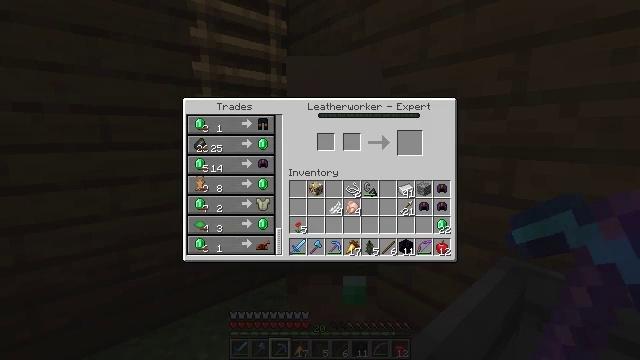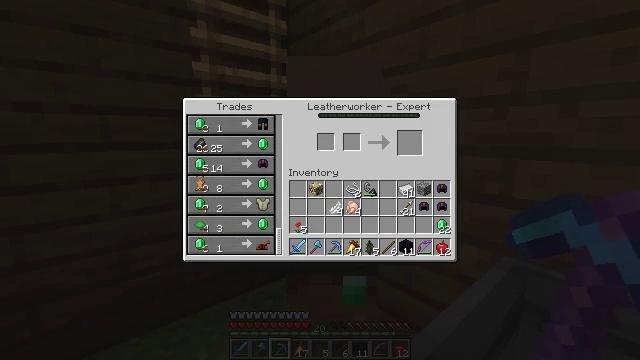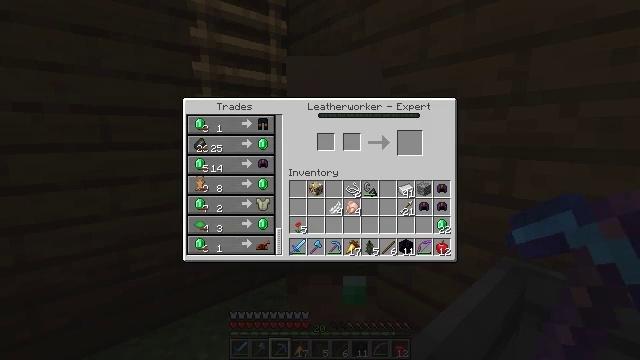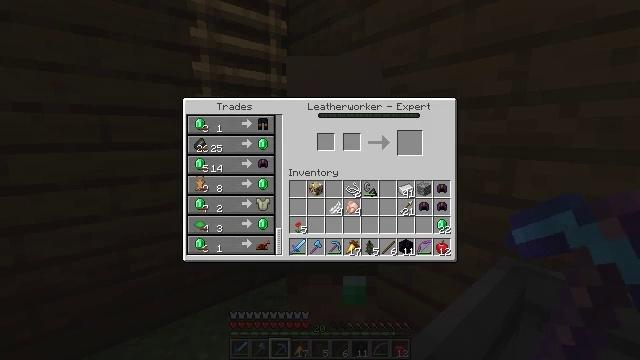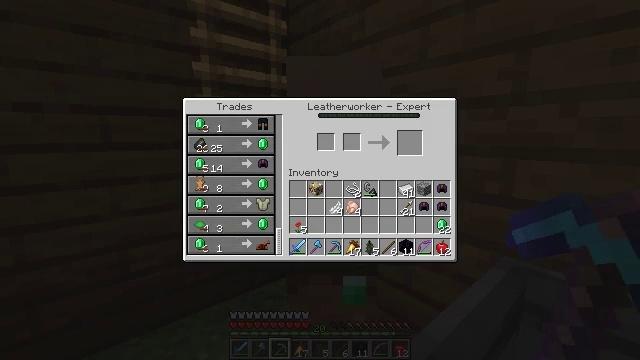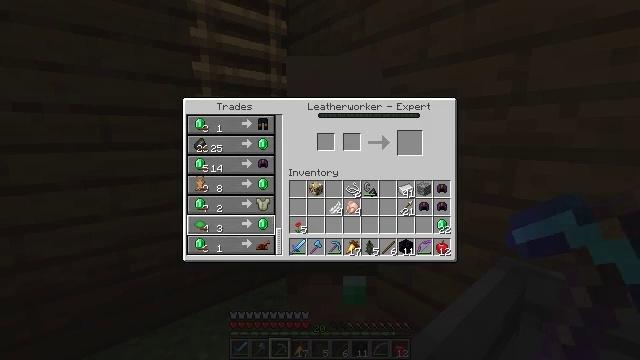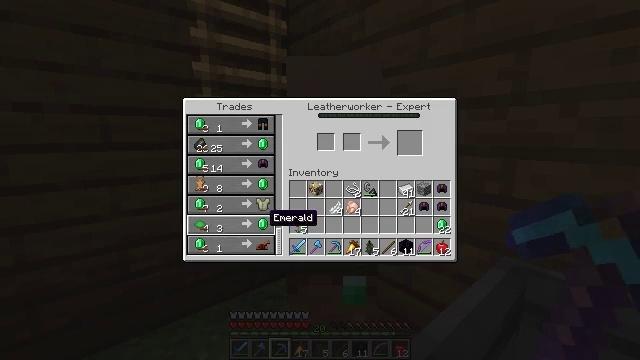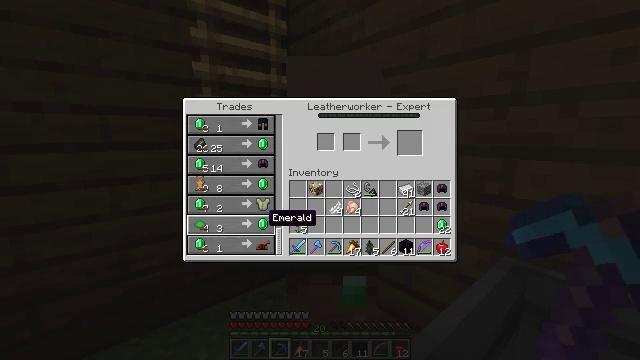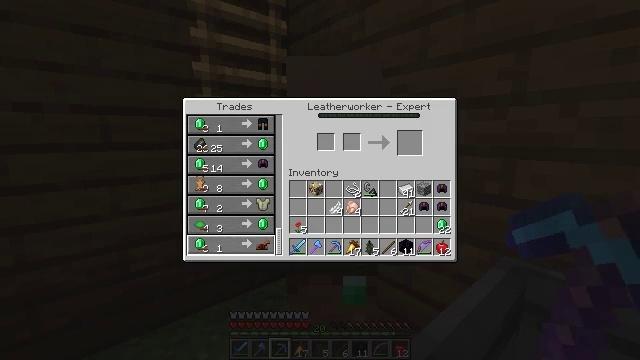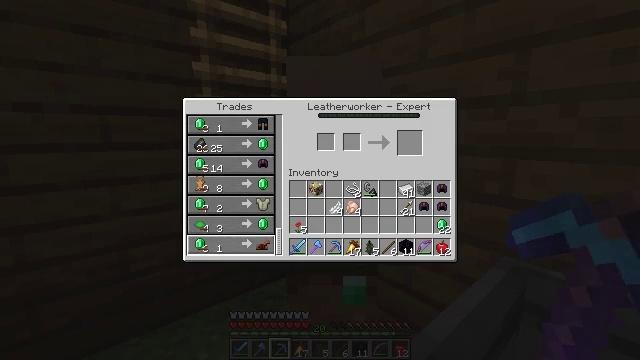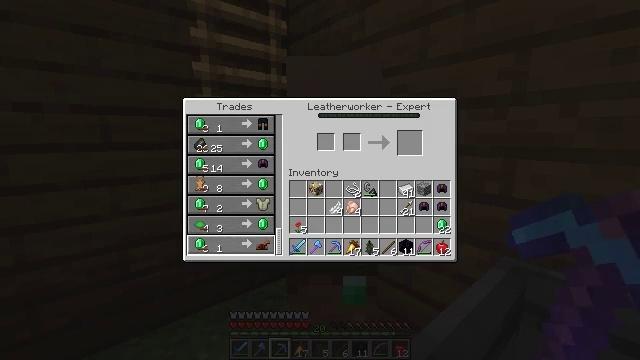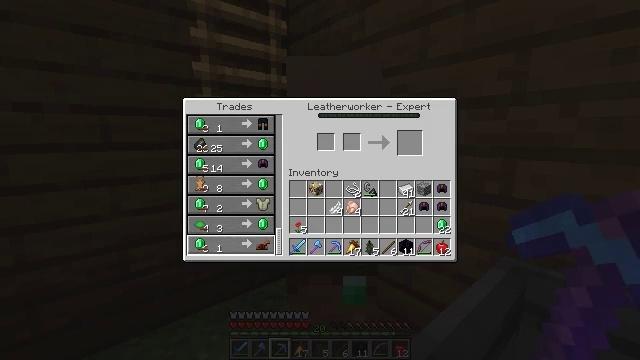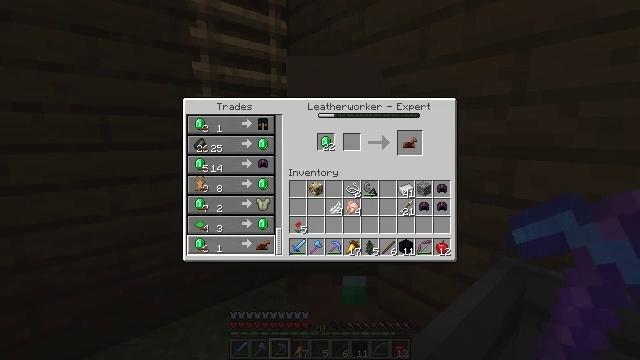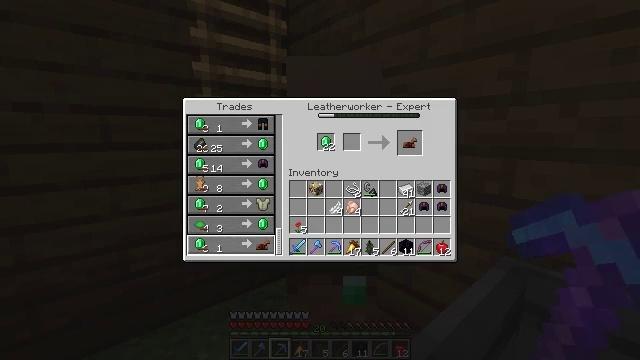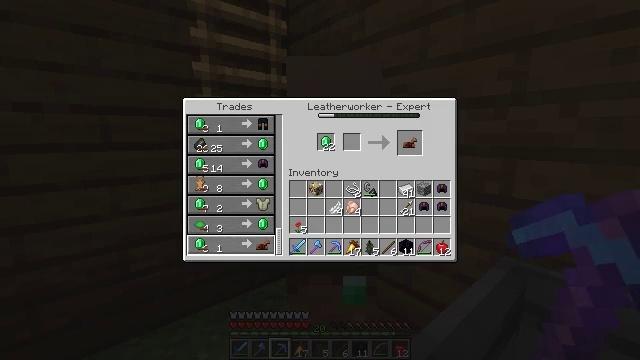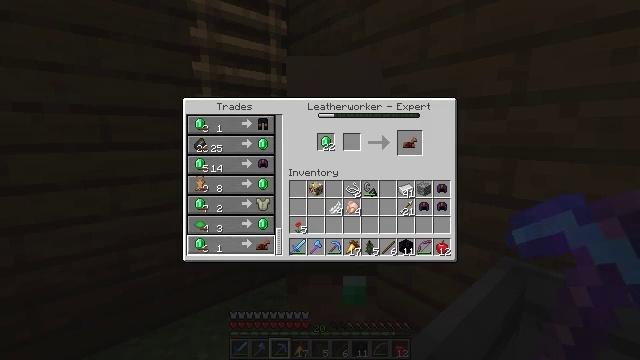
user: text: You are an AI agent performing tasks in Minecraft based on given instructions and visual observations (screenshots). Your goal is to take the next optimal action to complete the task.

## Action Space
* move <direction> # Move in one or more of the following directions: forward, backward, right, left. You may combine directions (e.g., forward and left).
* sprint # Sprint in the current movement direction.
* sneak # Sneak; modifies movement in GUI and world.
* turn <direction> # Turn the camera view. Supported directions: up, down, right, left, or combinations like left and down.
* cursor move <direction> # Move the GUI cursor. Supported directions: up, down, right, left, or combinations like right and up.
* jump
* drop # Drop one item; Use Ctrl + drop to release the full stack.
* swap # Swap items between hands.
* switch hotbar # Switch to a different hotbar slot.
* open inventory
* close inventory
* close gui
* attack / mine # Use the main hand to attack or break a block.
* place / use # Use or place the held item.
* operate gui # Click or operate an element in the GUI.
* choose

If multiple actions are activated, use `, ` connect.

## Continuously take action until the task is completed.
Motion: motion action
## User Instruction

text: Interact with the crafting table to create leather horse armor.
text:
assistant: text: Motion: no_op
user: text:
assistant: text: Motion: no_op
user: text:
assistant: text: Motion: no_op
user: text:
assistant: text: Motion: no_op
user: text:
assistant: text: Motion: cursor move right and up
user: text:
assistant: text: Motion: cursor move right and up
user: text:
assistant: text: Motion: no_op
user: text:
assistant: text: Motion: cursor move left and down
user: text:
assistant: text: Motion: cursor move left and down
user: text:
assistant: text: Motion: no_op
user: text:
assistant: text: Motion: no_op
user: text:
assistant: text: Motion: operate gui
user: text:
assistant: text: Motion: operate gui
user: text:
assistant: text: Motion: no_op
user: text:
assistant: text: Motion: no_op
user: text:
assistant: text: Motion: no_op
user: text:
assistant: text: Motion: cursor move right and up
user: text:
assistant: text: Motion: cursor move right
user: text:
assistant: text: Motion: cursor move right and up
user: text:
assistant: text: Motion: cursor move right
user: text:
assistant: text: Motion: no_op
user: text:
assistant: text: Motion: no_op
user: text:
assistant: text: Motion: no_op
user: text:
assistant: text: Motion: no_op
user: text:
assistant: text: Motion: no_op
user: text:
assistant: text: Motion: no_op
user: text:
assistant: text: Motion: no_op
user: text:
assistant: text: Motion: no_op
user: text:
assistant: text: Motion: cursor move right
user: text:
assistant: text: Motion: sneak, cursor move right